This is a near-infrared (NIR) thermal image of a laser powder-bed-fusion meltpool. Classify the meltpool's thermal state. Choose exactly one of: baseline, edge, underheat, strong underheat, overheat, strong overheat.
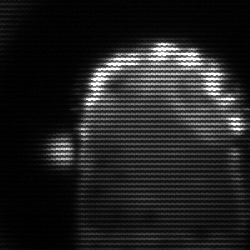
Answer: baseline